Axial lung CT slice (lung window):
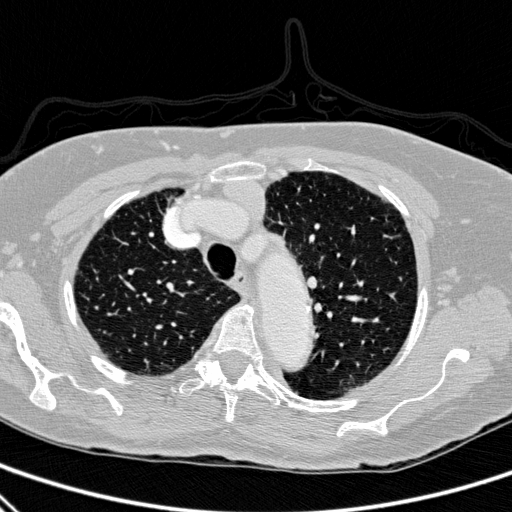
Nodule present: no